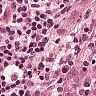
Metastatic tissue present: no